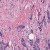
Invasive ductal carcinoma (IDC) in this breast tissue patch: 1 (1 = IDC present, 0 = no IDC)